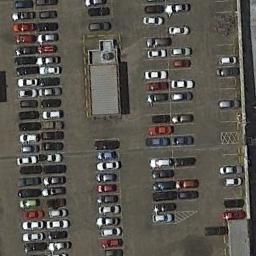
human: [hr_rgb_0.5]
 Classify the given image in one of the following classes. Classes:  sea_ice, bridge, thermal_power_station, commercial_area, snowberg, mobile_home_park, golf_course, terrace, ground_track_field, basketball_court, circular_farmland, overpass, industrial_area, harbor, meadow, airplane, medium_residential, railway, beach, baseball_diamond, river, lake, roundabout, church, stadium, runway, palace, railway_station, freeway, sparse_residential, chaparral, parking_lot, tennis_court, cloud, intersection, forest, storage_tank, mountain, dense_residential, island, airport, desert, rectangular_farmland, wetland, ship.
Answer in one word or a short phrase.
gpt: parking_lot